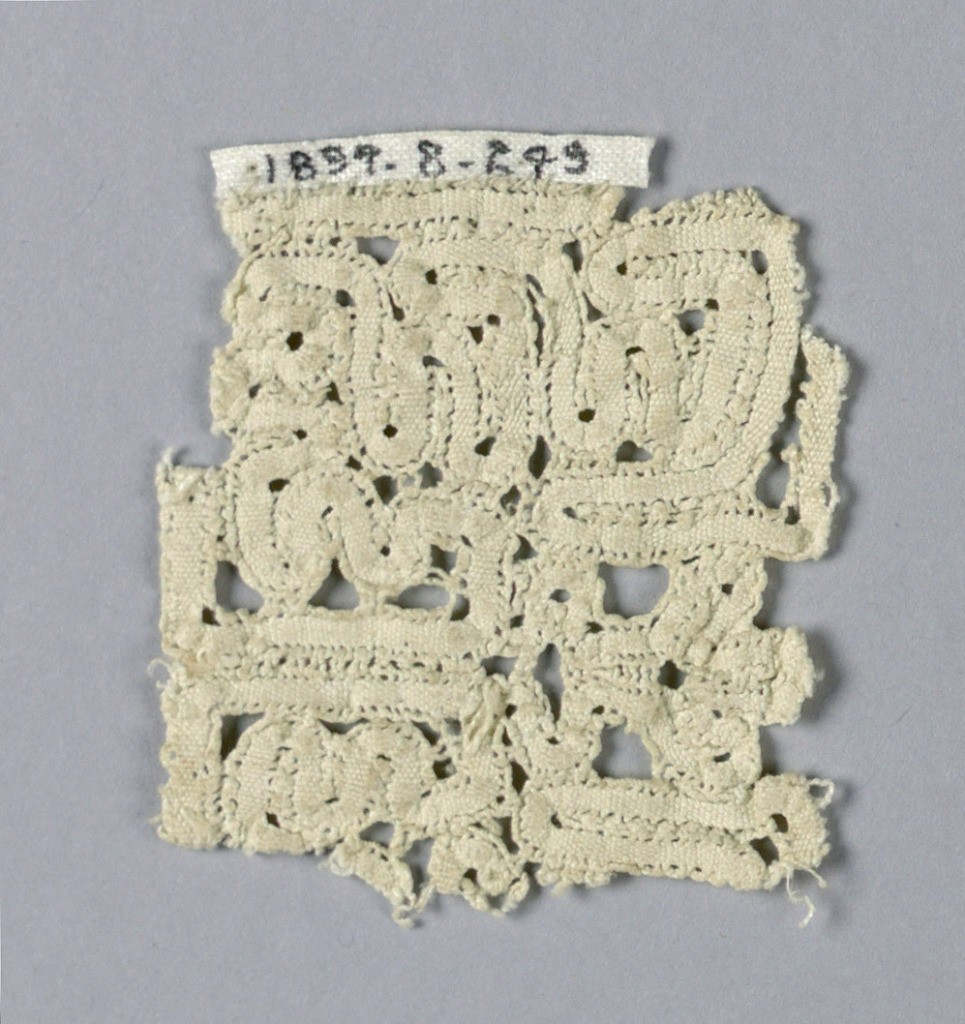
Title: Fragment
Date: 17th century
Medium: linen Technique: bobbin lace (continuous tape)
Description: Fragment of a closely-worked, wavy, ribbon-like floral design.